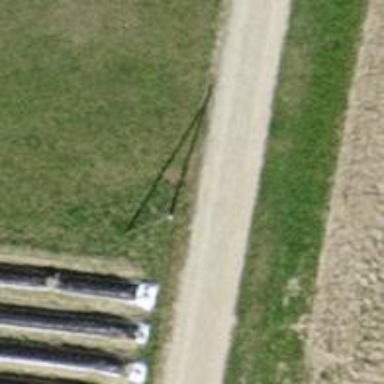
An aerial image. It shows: Straight power pole with straight line management system.